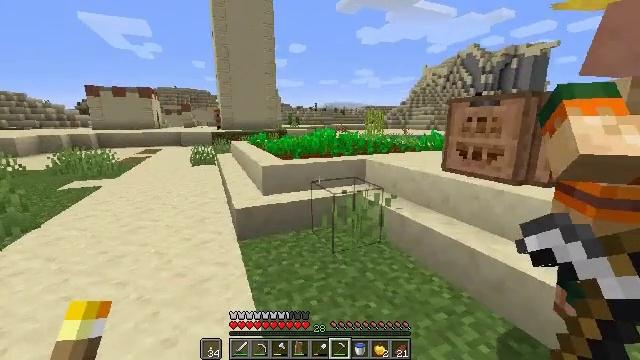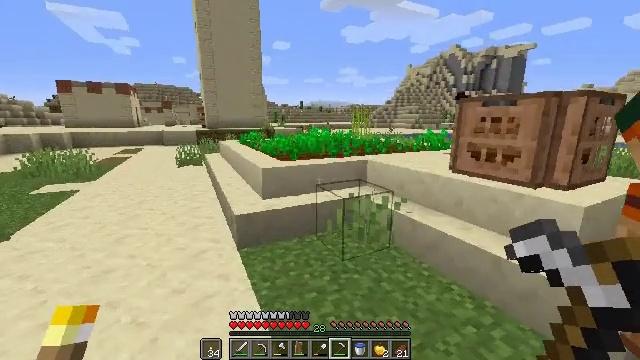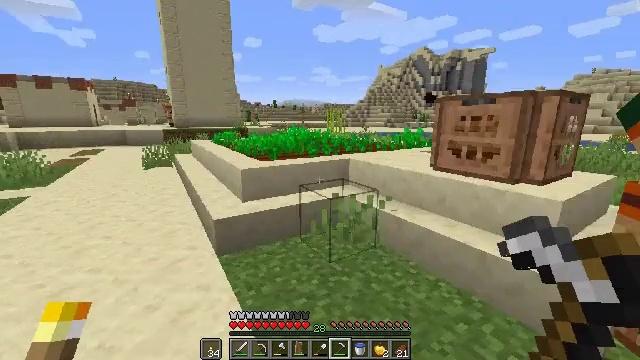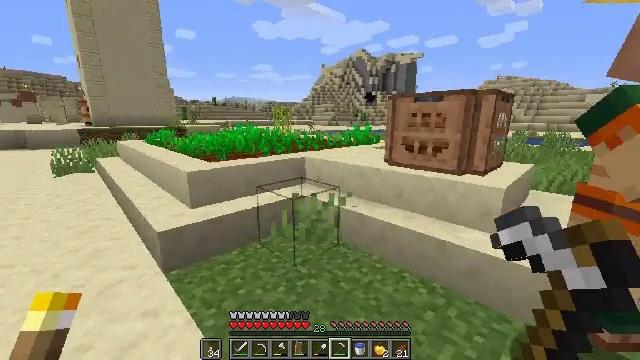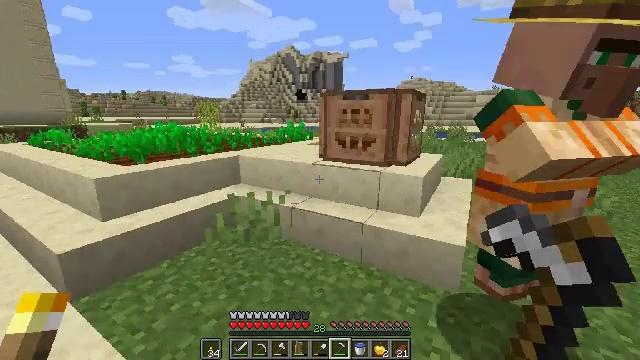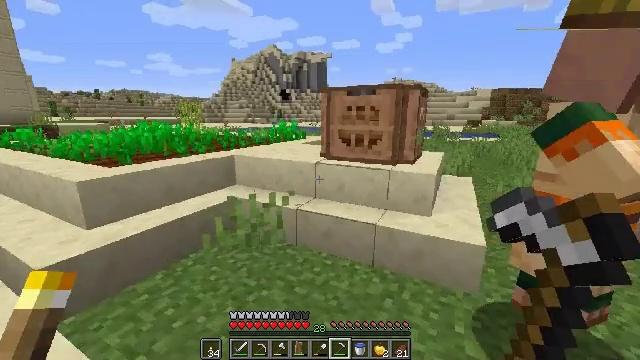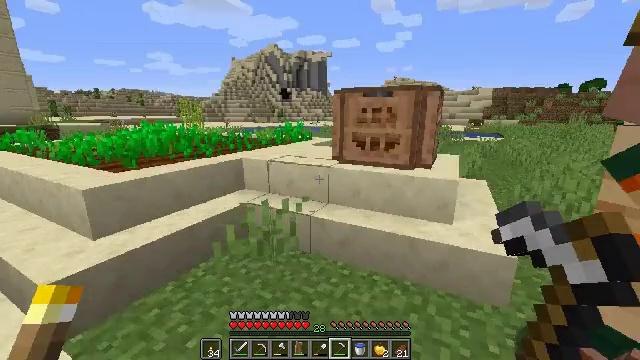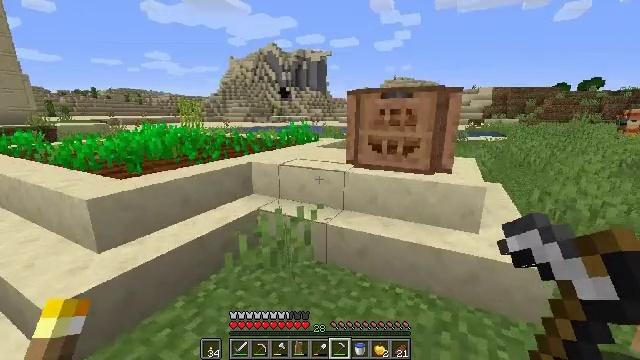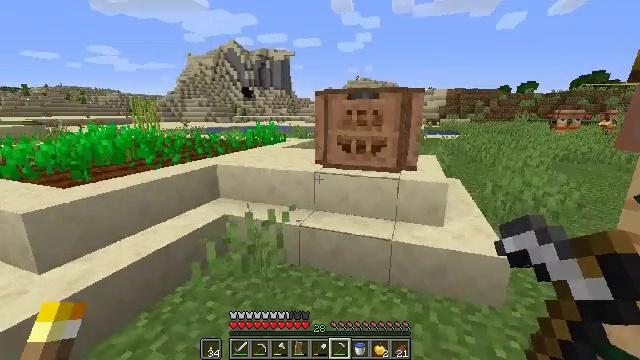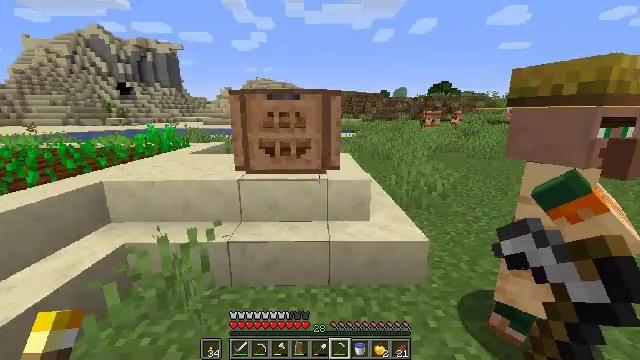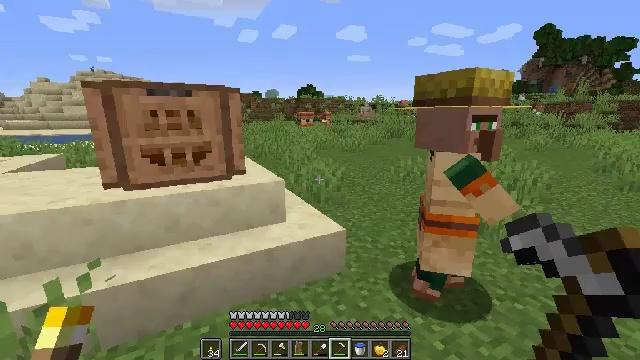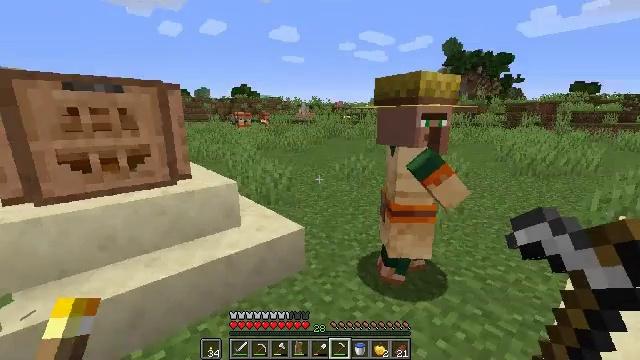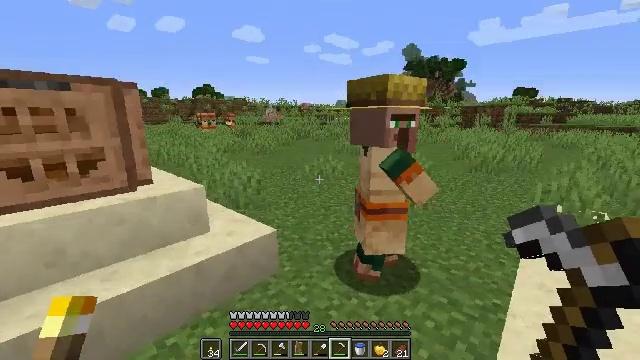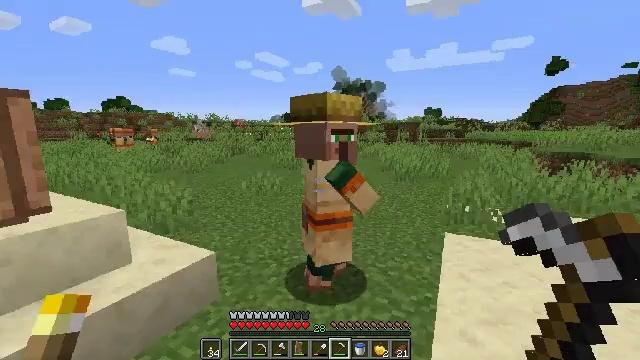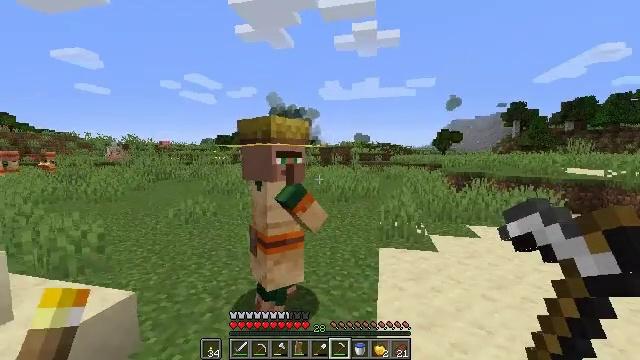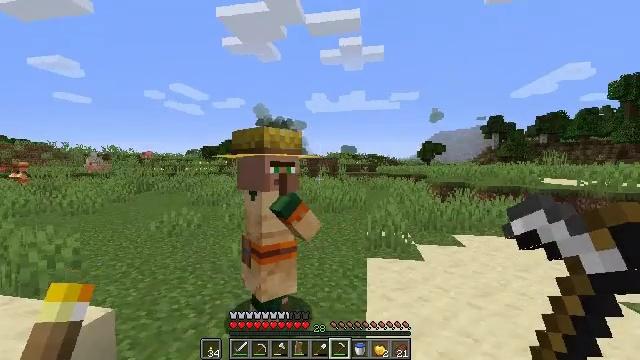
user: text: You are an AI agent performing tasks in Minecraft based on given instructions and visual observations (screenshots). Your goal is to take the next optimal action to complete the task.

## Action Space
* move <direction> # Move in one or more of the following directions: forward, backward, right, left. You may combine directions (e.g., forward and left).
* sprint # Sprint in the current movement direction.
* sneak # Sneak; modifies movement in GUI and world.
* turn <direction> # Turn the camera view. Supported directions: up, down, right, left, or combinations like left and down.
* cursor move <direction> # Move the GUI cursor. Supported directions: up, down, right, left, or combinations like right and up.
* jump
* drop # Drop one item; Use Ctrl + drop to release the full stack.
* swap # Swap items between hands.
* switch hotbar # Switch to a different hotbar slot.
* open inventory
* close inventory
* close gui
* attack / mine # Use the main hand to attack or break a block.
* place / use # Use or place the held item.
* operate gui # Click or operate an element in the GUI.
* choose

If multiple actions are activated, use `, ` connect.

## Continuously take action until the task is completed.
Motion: motion action
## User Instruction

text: Break the composter to recycle it.
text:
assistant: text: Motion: move forward and move left, turn right
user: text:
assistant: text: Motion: move forward and move left, turn right
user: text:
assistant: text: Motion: move forward and move left, turn right
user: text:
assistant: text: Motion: move forward and move left, turn right
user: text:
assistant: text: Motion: move forward and move left, turn right
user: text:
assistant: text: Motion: move forward and move left
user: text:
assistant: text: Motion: move forward and move left
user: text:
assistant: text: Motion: move forward and move left, turn right
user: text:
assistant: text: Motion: move forward and move left, turn right
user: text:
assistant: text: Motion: move left, turn right
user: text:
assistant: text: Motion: turn right
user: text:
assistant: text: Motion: turn right
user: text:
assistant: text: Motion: turn right and up
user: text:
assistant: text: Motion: turn right and up
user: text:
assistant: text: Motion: turn right and up
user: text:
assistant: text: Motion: move forward
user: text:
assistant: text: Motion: move forward
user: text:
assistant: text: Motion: move forward
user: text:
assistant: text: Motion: move forward
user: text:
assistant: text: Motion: move forward
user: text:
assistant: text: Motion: move forward, use / place
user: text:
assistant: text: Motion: use / place
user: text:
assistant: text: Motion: use / place
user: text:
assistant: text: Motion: no_op
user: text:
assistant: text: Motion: no_op
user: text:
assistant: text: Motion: open gui
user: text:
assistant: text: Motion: no_op
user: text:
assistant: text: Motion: no_op
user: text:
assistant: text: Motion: no_op
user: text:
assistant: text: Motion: no_op